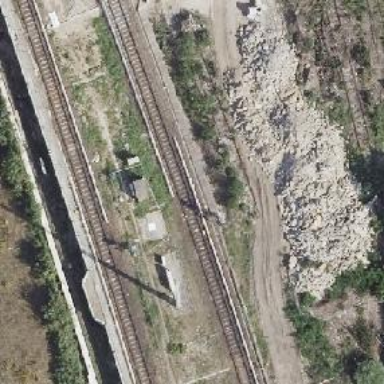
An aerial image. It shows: Railway signal.